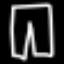
Label: pants